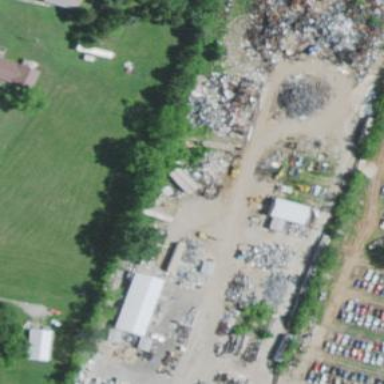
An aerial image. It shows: Scrap yard situated in industrial area.